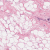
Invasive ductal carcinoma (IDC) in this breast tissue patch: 0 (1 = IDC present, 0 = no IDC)